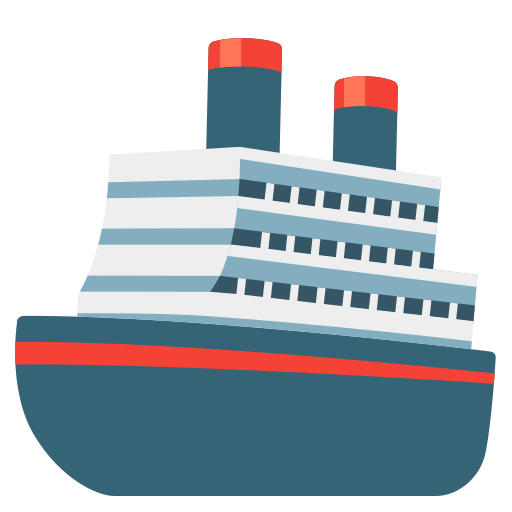
Emoji: 🚢